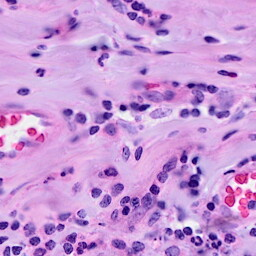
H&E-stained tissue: Breast